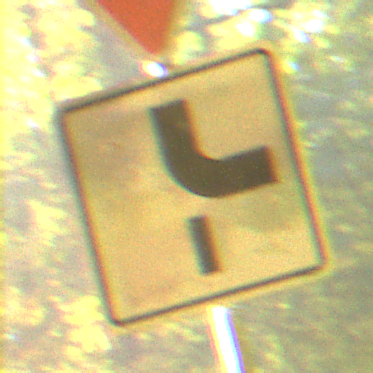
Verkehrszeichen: VerlaufVorfahrtsstrasse10
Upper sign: VorfahrtGewaehren
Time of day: SunriseSunset
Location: Outdoor (Nature)
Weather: PartlyCloudy
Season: NotSpecified
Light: Natural